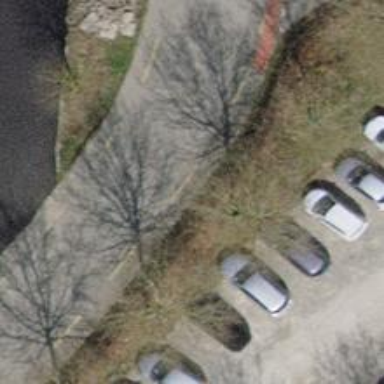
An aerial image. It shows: Unclassified road with asphalt surface. It has designated cycle lane.